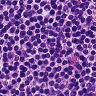
Metastatic tissue present: no